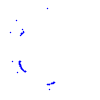
Particle: proton